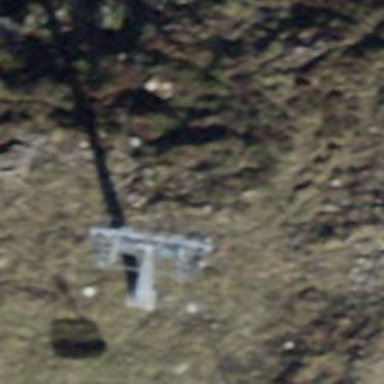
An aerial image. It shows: Pylon for aerialway.